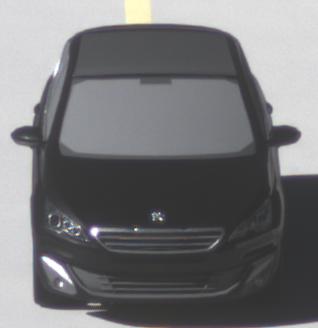
Make: Peugeot
Model: 308 VTi 82
Detailed model: 308 (II)
Model produced from: 2013/09
Model produced until: 2014/11
Doors: 5
Color: black
Road condition: dry road
Daytime: morning or afternoon
Contrast: high contrast